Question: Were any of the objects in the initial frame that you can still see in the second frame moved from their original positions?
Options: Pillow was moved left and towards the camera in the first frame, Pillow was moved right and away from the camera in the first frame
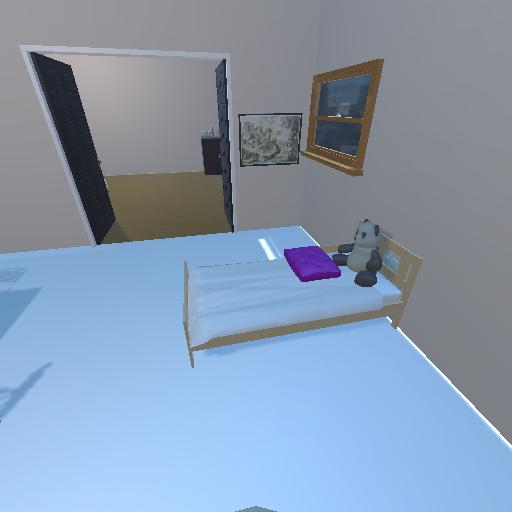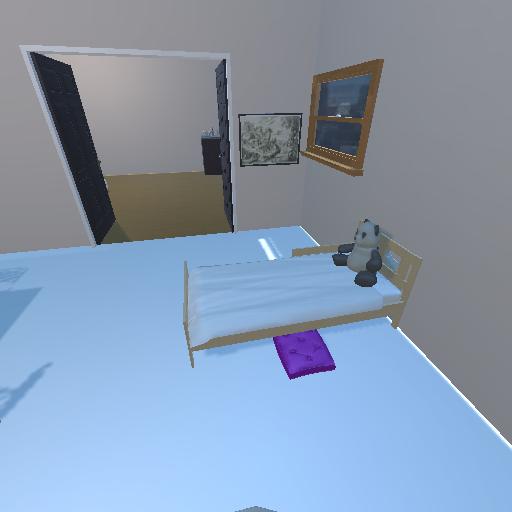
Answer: Pillow was moved left and towards the camera in the first frame